Interaction volume radius: 5 \u00c5
Interaction volume height: 10 \u00c5
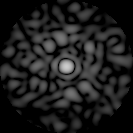
Disorder parameter: 0.8472